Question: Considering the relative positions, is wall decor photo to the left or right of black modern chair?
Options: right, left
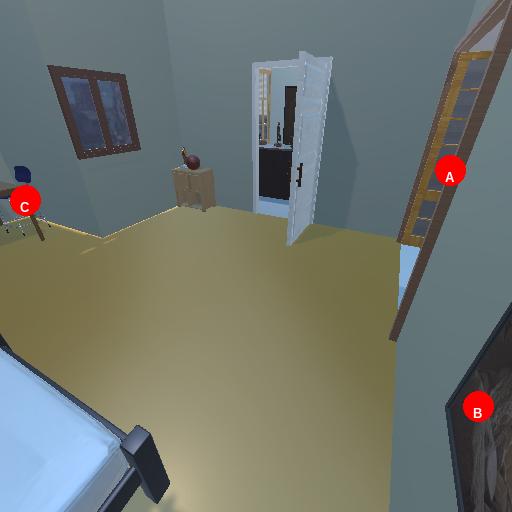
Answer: right